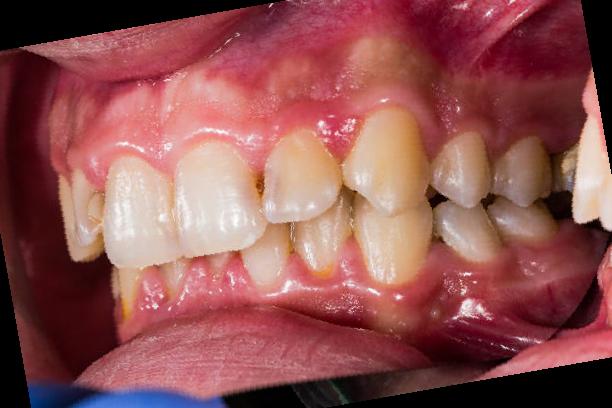
Condition: Gingivitis